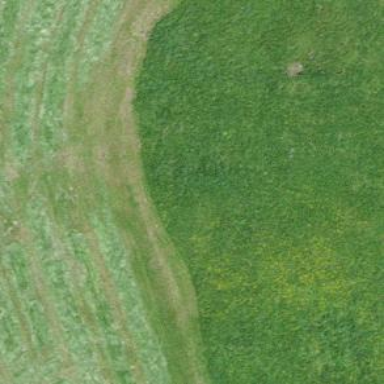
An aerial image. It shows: Grass path.